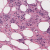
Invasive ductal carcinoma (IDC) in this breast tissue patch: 1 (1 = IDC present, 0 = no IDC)